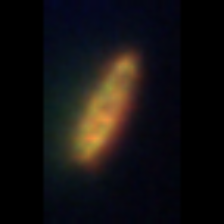
Taxon: Pennate
Group: Diatoms